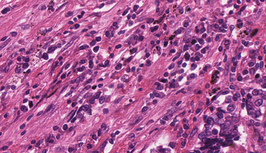
Tumor epithelial tissue: yes
Tumor-associated stroma tissue: yes
Normal tissue: no